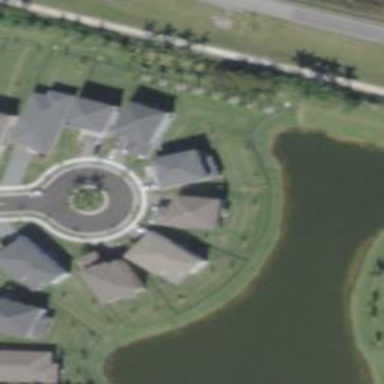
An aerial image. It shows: Driveway.